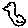
Label: bird